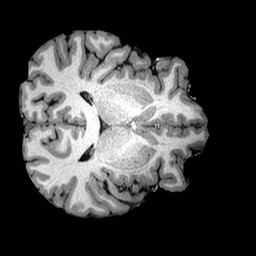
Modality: T1w
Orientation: axial
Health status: ill